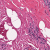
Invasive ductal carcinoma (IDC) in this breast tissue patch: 0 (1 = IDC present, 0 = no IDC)